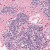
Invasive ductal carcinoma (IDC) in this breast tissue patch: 0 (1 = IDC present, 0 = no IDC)